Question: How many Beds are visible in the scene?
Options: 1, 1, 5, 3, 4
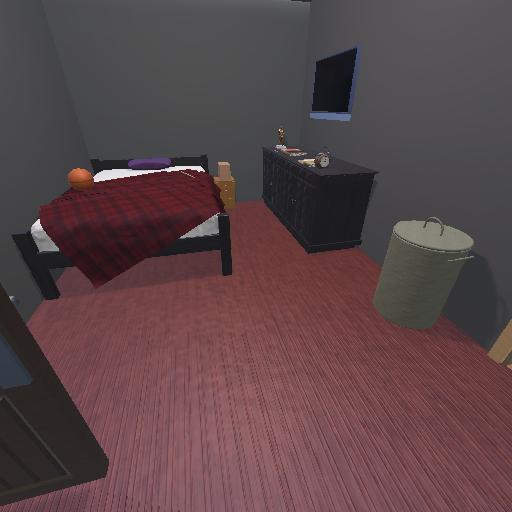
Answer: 1